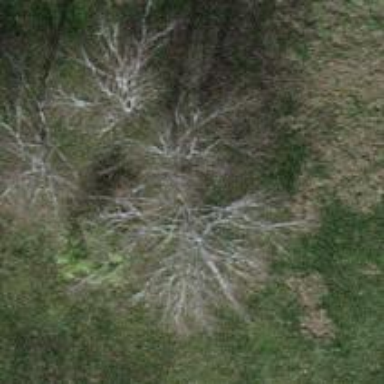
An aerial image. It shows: Beautiful tree in nature.